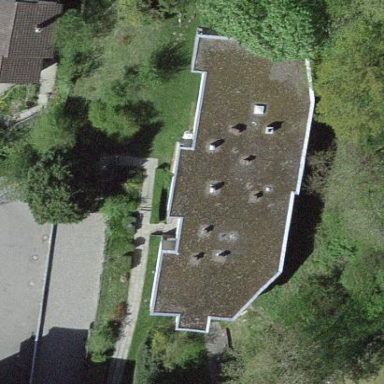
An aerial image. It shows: Residential building.